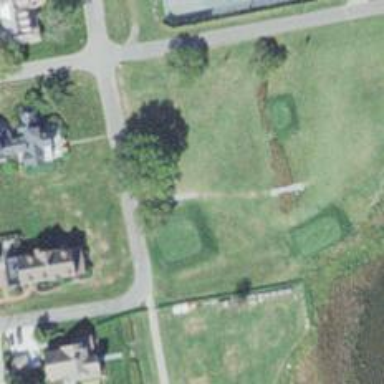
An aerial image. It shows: Path designated for golf carts.